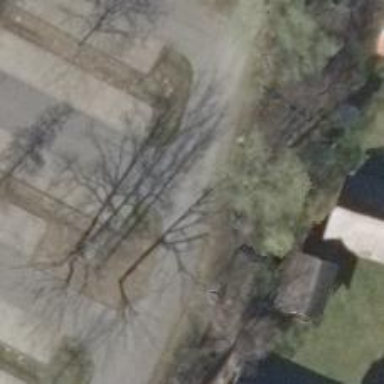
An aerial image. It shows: Driveway with paved surface.